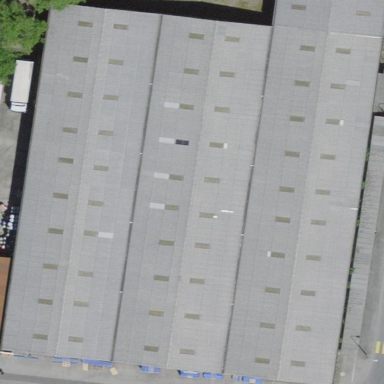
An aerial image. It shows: Warehouse.